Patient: sex F, age 32
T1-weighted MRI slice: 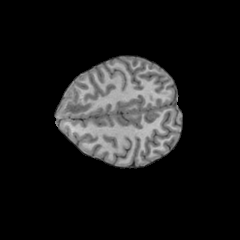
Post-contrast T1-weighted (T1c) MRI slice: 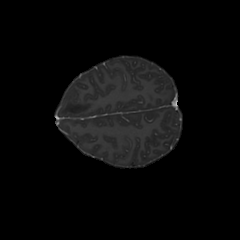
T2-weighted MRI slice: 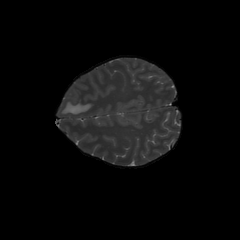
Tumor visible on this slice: yes
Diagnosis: Astrocytoma, IDH-mutant
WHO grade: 3